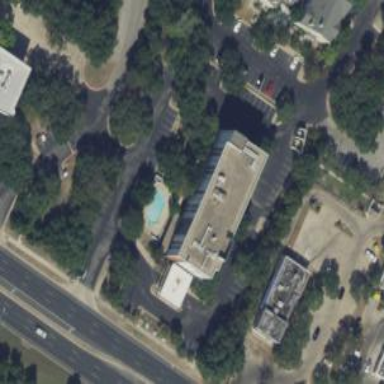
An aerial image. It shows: Hotel building.